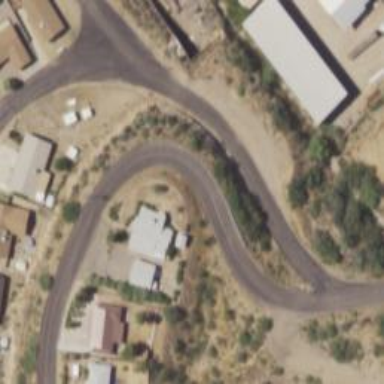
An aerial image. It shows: Residential road.